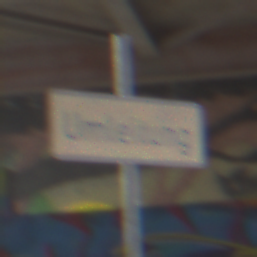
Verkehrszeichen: Umleitungsankuendigung
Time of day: Midday
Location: Roofed (Special)
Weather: Overcast
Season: NotSpecified
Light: Natural